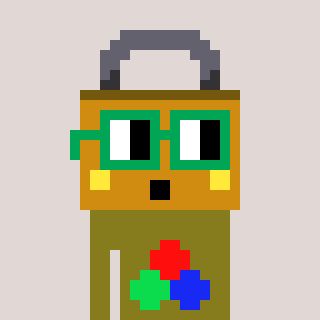
a pixel art character with square green glasses, a lock-shaped head and a gunk-colored body on a warm background